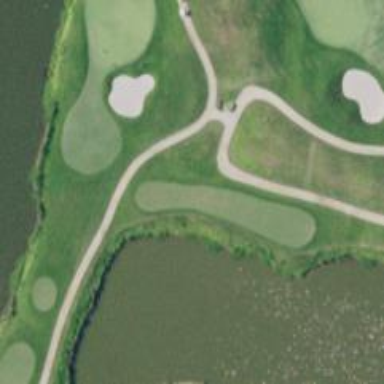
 serving as water hazard for golf course."